Question: How to build an Report column in Force close. Anyone having samples for this method? How can i done like this? Anyone knows this mean reply me.

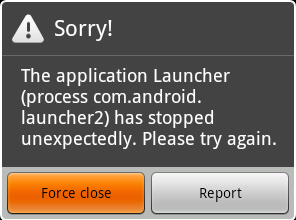
Answer: You get a Report button automatically when your application crashes. It's a default feature of all applications published on the Android Market.
For developing, I would suggest <URL>. Just grab their library, insert one line of code into your application's entry point and you get error reports with stack traces and cool graphs on the website.